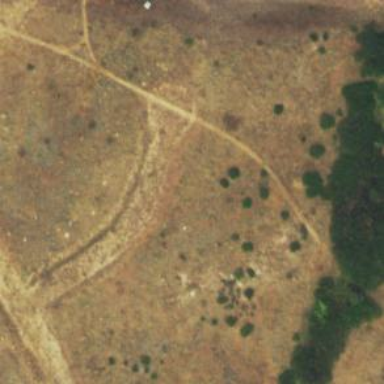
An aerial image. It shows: Bridleway.